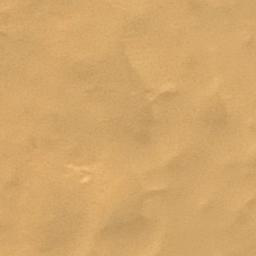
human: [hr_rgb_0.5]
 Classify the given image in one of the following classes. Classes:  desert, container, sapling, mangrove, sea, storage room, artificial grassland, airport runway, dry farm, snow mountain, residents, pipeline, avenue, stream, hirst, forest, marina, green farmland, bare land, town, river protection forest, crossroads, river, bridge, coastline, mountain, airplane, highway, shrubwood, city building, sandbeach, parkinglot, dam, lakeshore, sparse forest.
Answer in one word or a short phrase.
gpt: desert